Question: In Bill of Materials view I have "More" button/dropdown menu, please see the picture. I want to add a submenu to it, that will launch another, custom, form. How I can do that?

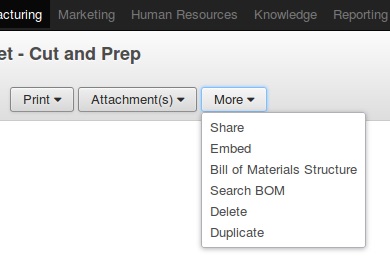
Answer: It is all about assigning 'key2' as 'client_action_multi' or 'client_print_multi' in your act_window.
Please refer to this post: <URL>